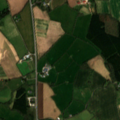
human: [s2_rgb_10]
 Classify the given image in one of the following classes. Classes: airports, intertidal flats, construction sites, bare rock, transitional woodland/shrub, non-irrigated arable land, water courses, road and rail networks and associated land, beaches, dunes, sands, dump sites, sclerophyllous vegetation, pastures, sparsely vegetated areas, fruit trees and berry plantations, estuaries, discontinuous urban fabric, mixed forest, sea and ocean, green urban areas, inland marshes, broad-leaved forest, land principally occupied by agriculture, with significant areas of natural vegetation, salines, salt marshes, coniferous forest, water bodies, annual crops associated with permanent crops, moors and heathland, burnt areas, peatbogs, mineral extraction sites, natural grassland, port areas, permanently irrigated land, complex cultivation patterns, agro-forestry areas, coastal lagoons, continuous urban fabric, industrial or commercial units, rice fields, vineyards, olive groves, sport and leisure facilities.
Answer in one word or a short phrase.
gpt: non-irrigated arable land, pastures, coniferous forest